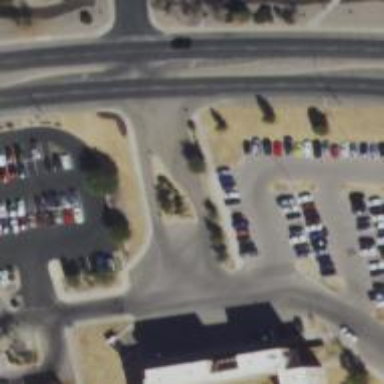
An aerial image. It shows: Alley classified as service road.